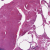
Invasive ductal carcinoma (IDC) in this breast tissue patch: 0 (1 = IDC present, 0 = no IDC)